Question: My crosstab looks fine in the web viewer but when I export to PDF it's clipping it like showin in the image. It's also making the columns much wider than they need to be. (The web version isn't doing that.)
Does anyone know how to fix it? I tried searching for an answer and didn't see anything.
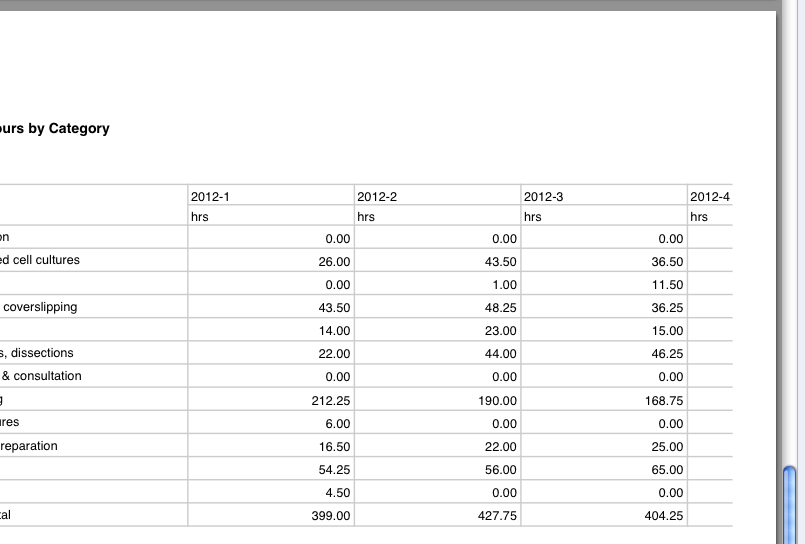
Answer: I think you have restricted the width/height of your report
goto Master Page then click on the general settings and there you find the type drop-down choose Custom.
Through this custom options you can give your own height/width of your report and too in the report layout.By doing this you can expand your report width
NOTE: The master page width should equal to the width of your layout.